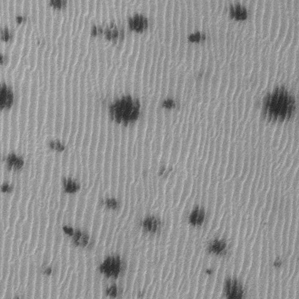
Label: frost